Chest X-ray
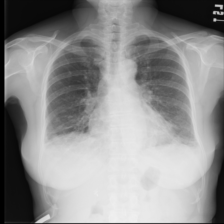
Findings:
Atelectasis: positive
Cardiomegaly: negative
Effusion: negative
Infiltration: negative
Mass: negative
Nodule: negative
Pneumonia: negative
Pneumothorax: negative
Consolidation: negative
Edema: negative
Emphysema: negative
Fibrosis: negative
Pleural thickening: negative
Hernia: negative